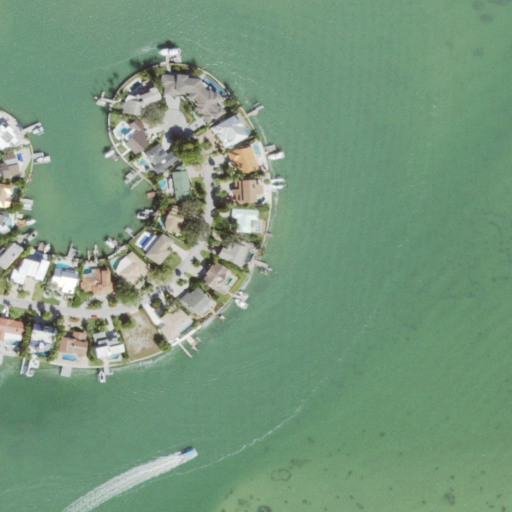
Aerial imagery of cape in Florida named Point Pleasant containing open water, medium intensity development, high intensity development, low intensity development, barren land, grassland, and herbaceous wetlands